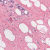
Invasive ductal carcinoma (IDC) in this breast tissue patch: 0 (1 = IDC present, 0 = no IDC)